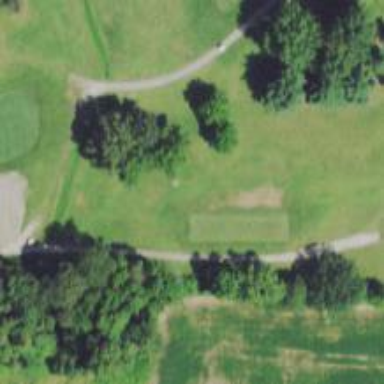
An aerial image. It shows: Path used for both walking and golf.